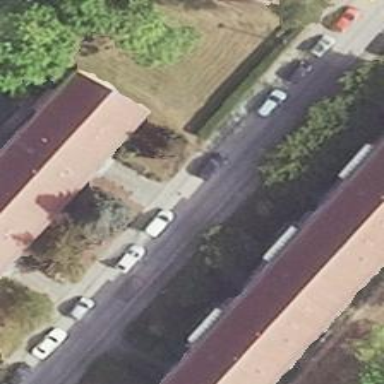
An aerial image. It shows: Residential road with concrete surface. The road has parking lanes and sidewalks on both sides.